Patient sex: F
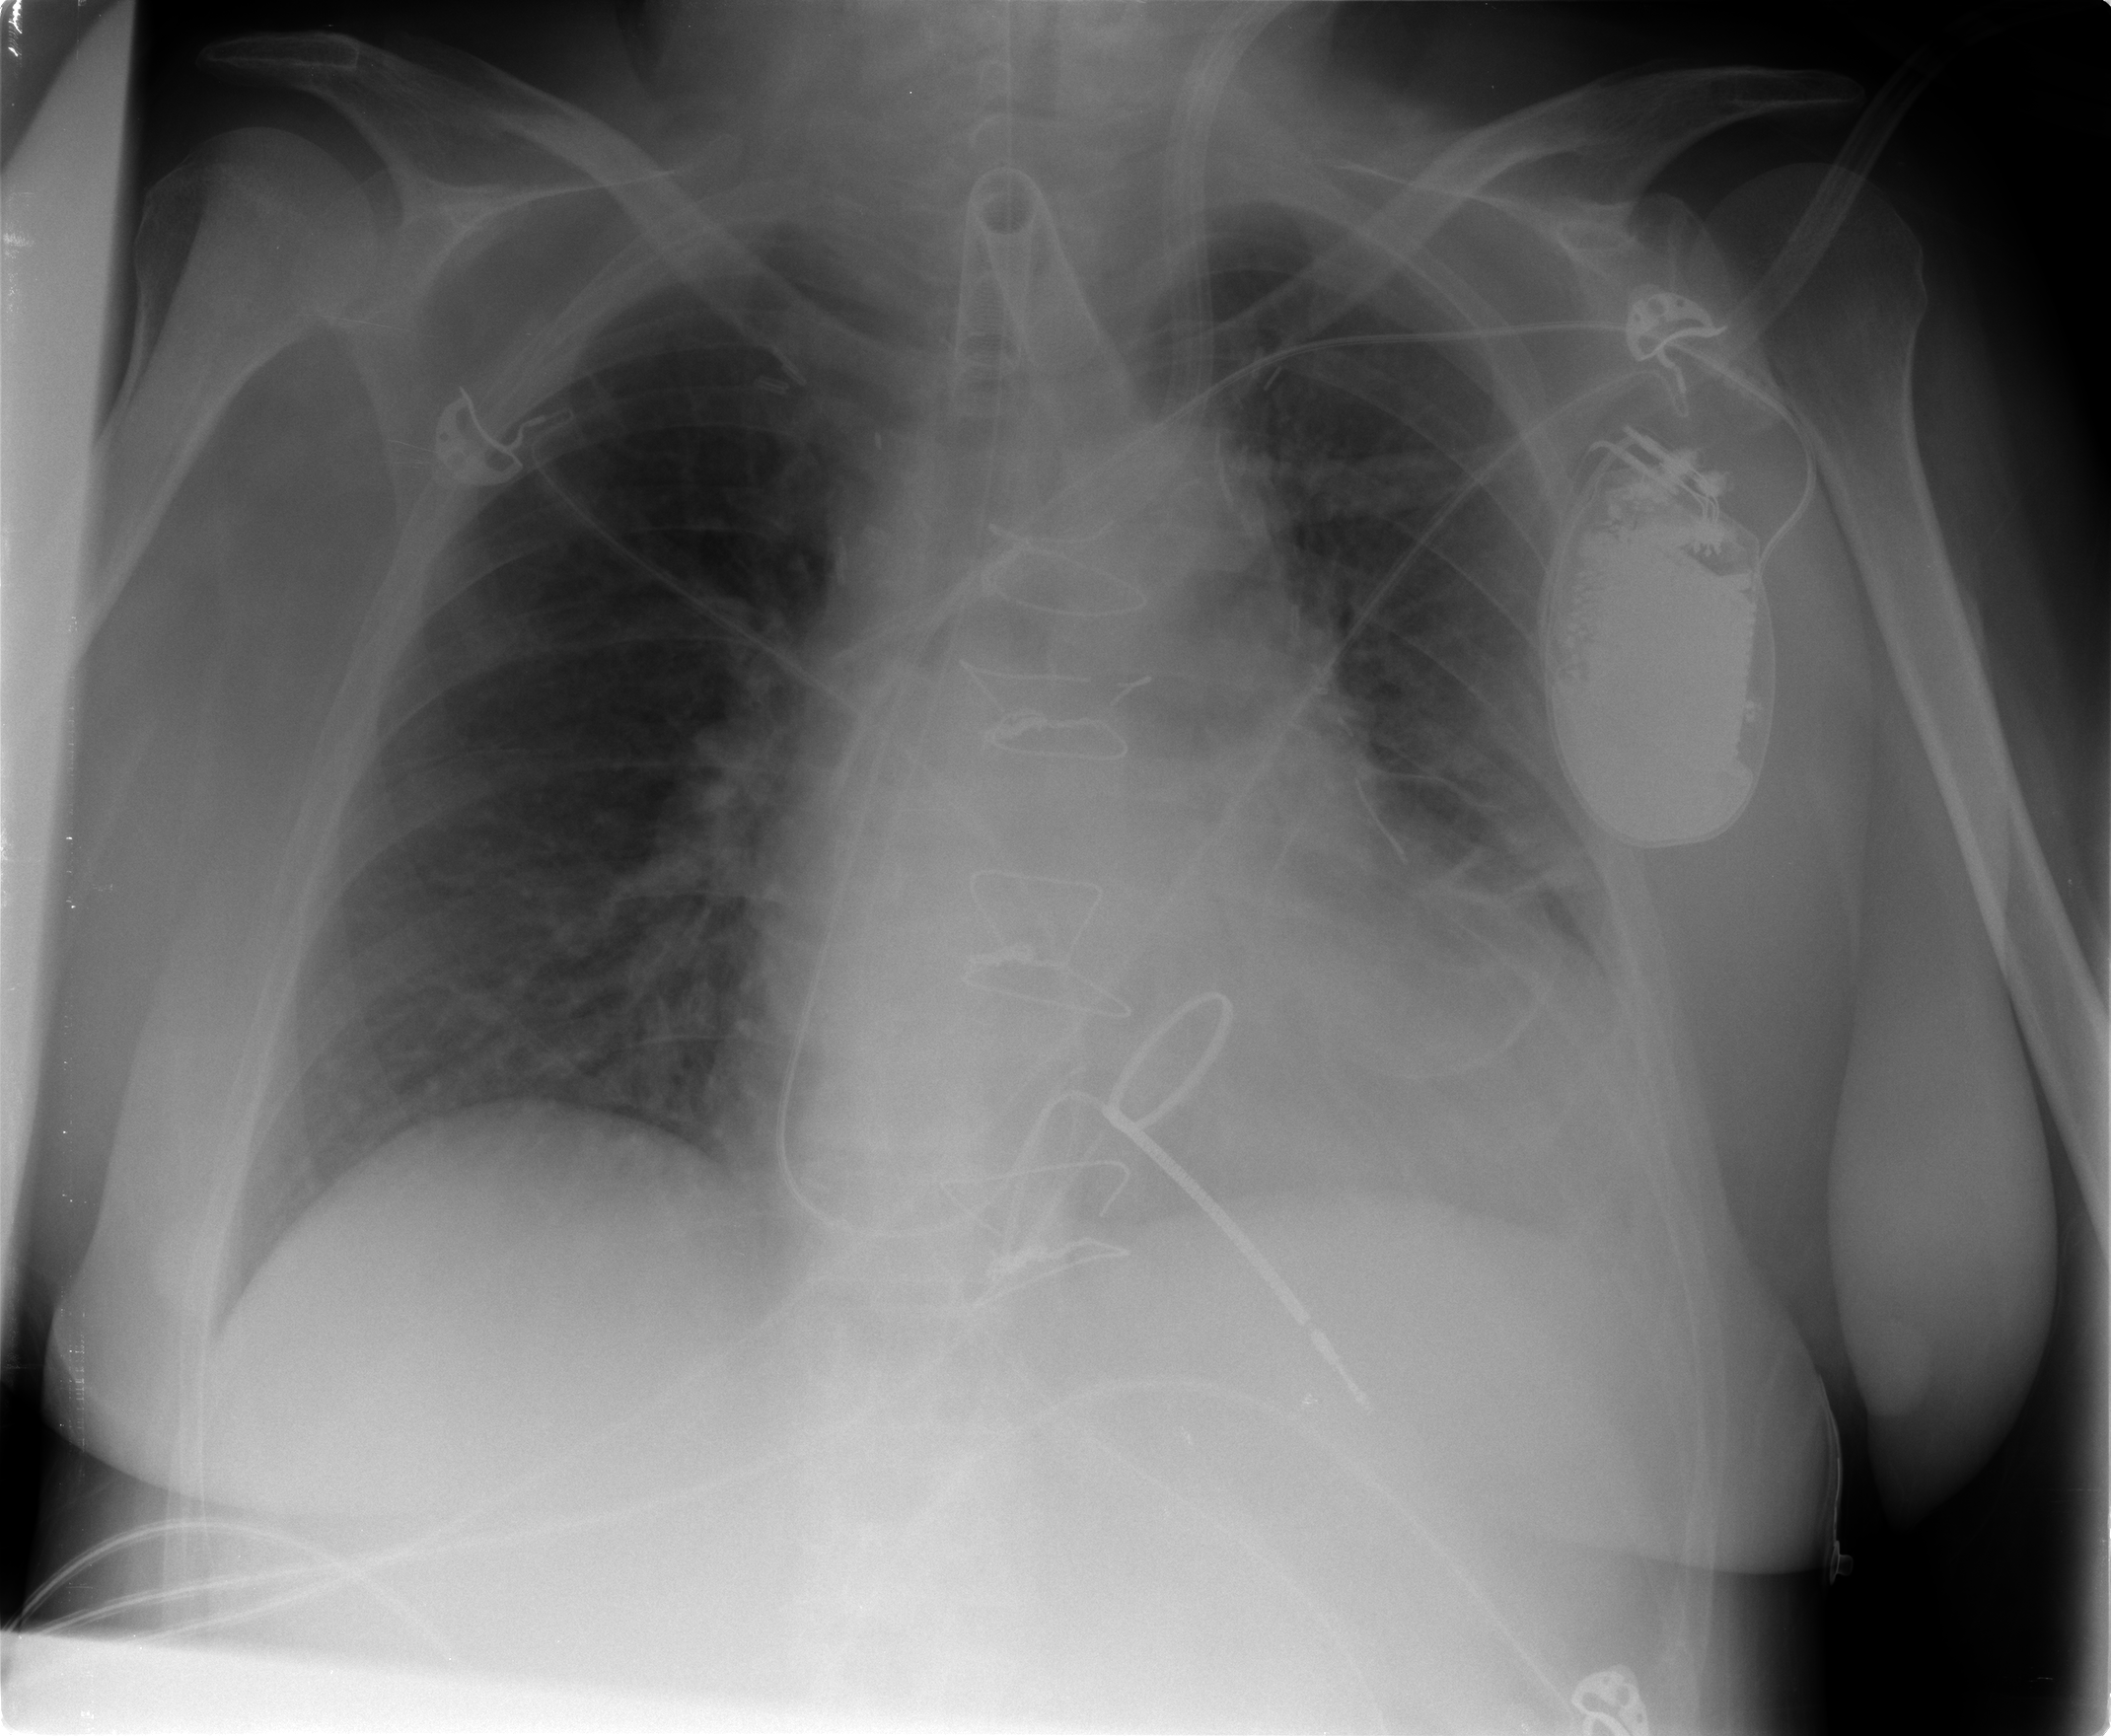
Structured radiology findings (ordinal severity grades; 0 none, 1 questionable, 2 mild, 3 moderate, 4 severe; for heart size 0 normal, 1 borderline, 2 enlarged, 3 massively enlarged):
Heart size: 2
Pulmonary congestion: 2
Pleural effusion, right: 0
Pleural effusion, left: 2
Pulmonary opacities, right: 2
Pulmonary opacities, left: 2
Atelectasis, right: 2
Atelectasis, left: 2